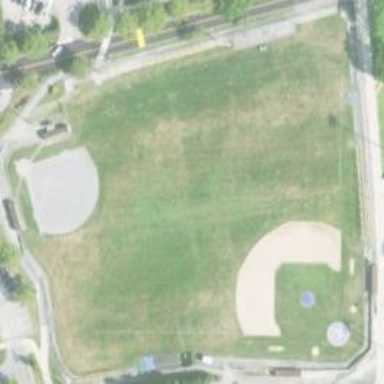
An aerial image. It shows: Baseball pitch for leisure and sports activities.